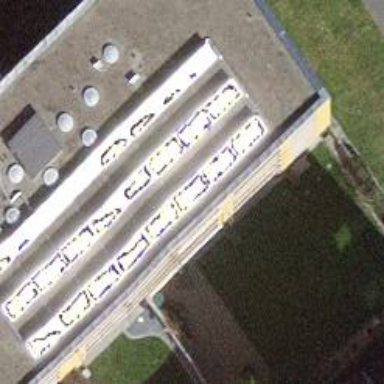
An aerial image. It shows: Solar power generator.